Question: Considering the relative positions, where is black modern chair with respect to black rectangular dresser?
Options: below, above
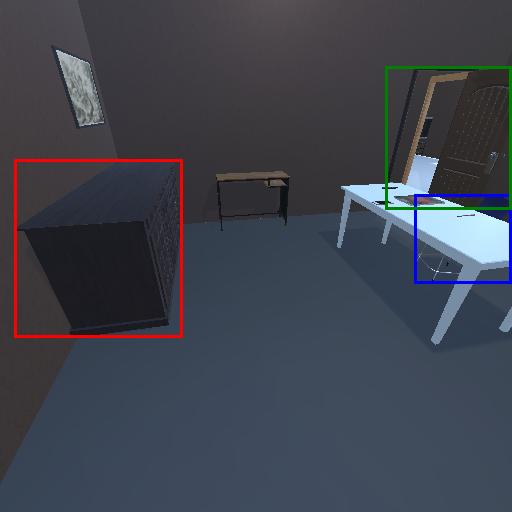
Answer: below